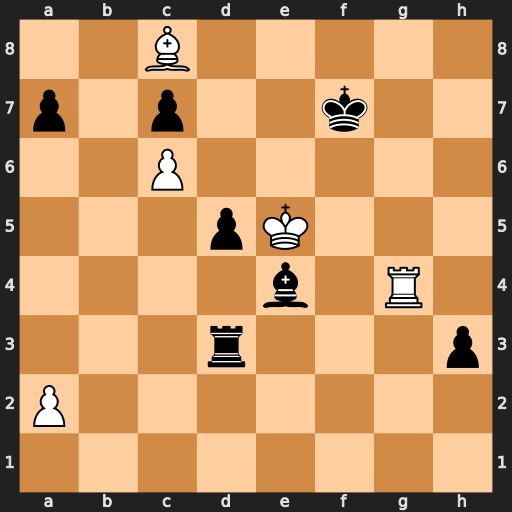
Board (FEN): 2B5/p1p2k2/2P5/3pK3/4b1R1/3r3p/P7/8
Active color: w
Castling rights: -
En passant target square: -
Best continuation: Be6+ Kf8 Rg8+ Ke7 Rg7+